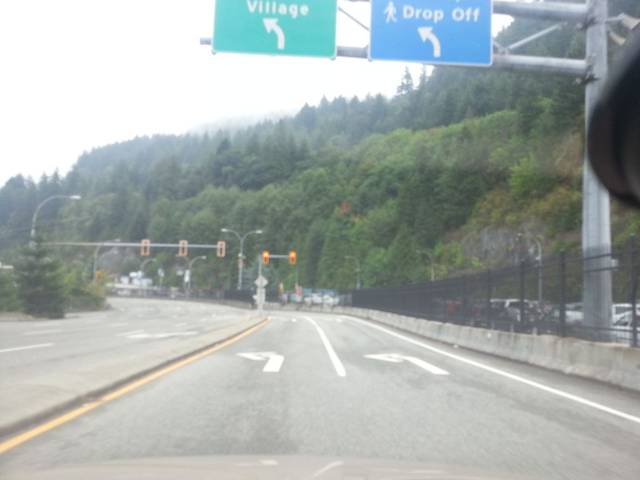
Region: Canada
Coordinates: 49.372, -123.273